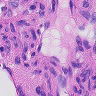
Metastatic tissue present: yes